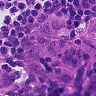
Metastatic tissue present: yes